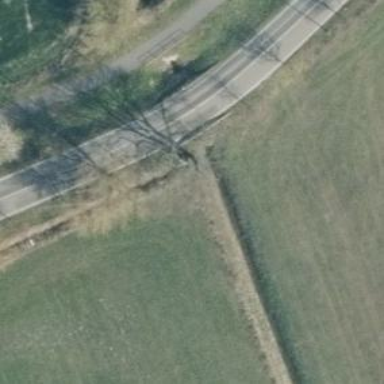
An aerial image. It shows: Culvert tunnel.